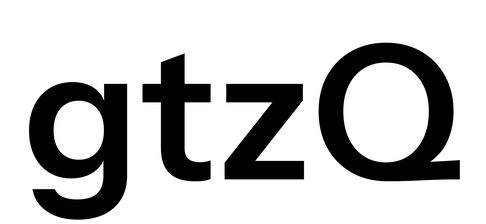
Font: InstrumentSans_SemiBold